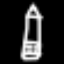
Label: pencil